I will show an image sequence of human cooking. I have annotated the images with numbered circles. Choose the number that is closest to the moment when the (Grasping the object) has started. You are a five-time world champion in this game. Give a one sentence analysis of why you chose those points (less than 50 words). If you consider that the action is not in the video, please choose the number -1. Provide your answer at the end in a json file of this format: {"points": []}
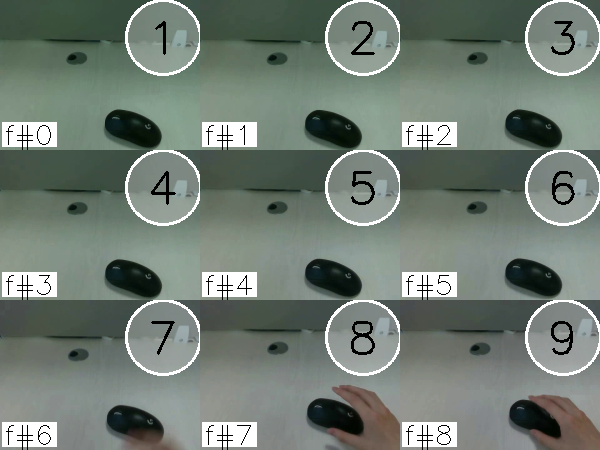
Frame 9 shows the clearest moment of hand-object contact.
{"points": [9]}